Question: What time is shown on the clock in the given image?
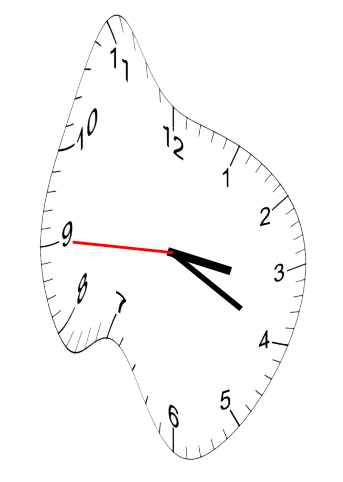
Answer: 03:19:45